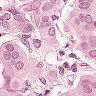
Metastatic tissue present: yes